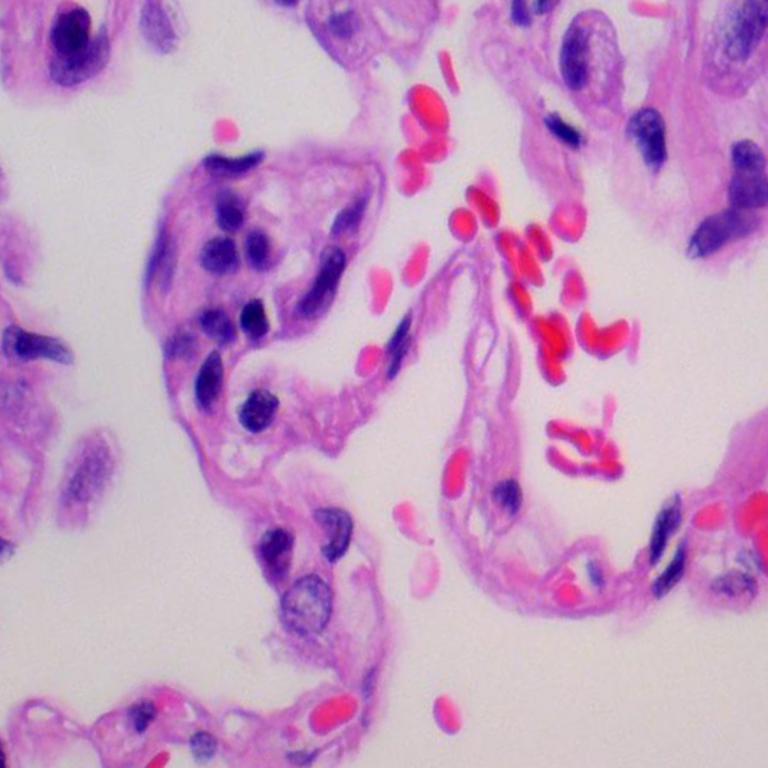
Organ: lung
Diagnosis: benign